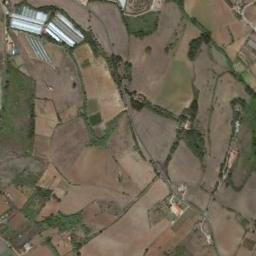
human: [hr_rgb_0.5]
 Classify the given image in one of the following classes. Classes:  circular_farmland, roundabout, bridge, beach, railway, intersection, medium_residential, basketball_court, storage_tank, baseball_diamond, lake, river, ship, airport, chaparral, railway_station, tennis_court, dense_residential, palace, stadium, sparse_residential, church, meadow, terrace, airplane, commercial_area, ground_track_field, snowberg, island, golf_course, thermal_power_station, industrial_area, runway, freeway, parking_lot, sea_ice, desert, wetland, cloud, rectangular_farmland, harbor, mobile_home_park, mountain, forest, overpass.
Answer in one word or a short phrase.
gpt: terrace